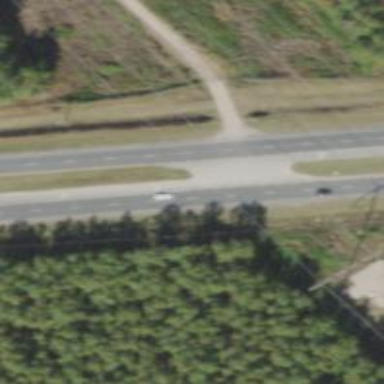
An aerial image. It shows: Trunk link road with asphalt surface.